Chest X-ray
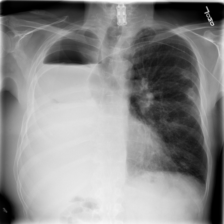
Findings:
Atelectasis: negative
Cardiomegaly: negative
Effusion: negative
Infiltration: positive
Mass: negative
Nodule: negative
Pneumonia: negative
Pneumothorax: negative
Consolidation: negative
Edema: negative
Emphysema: negative
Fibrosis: negative
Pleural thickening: negative
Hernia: negative